Question: Server-side:
'''
//When a player connects, all the players will get this message.
game.sockets.emit('entrance',
{
id: socket.id,
players: [],
message: 'Player ' + socket.id + ' is online',
store: function(id, object){
this.players.push({id: id, object: object});
}
});
'''
Client-side:
'''
socket.on('entrance', function(data){
console.log(data.message);
data.store(data.id, new Car('hero').init());
});
'''
This gives me the following error:

It 'console.log''s the message stored in the object without a problem, so It seems like the error somewhere inside the function.
Thanks!
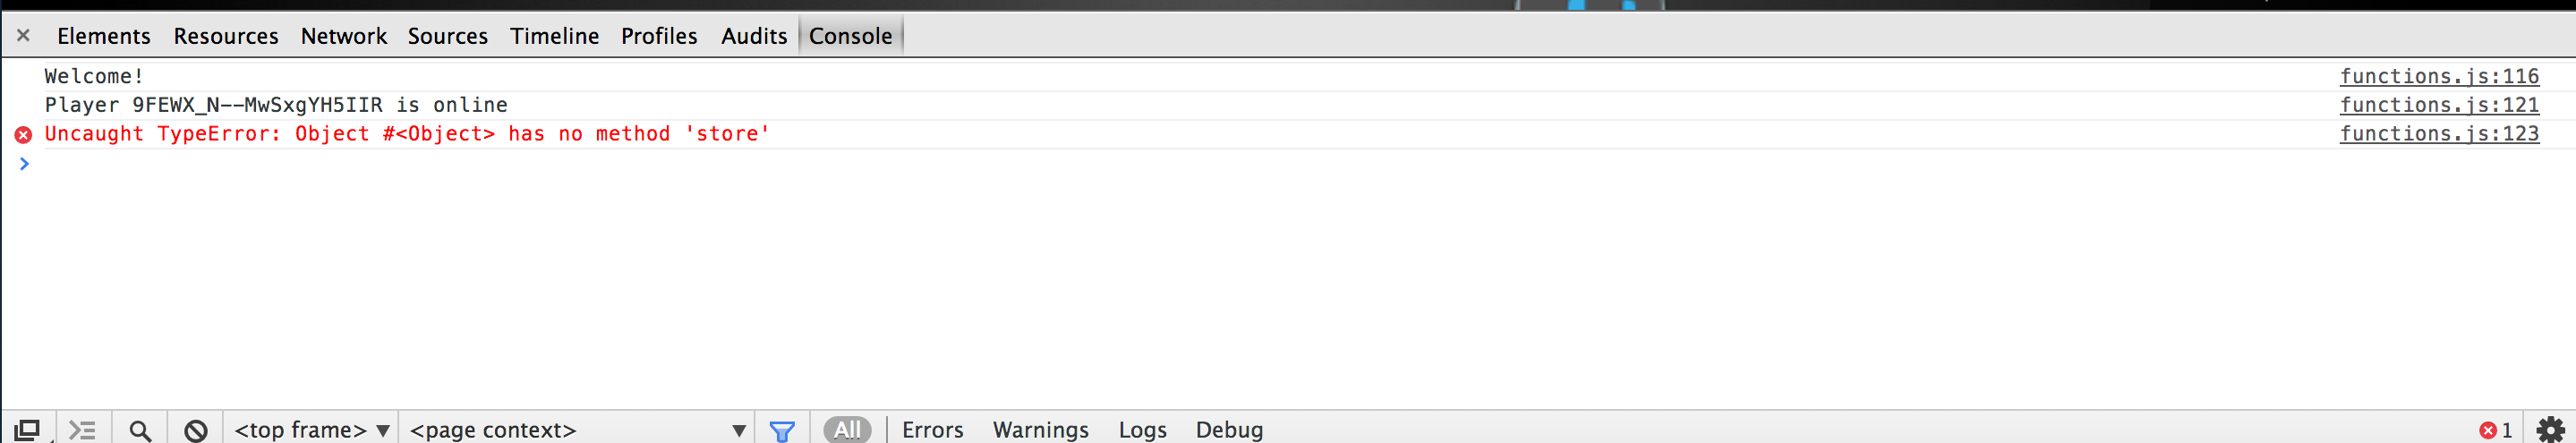
Answer: With socket.io, you're sending JSON objects over the wire, and JSON doesn't support the sending of functions: <URL>
See this post full a detailed approach to do what you're trying to do: <URL>.